Question: I have an XML file that I drop into Excel to make it automatically generate a table. First column(A) has a name, and the second column(B) has a date. There are a few more columns, but those are not relevant to this question.
So it looks like this screenshot:

Now there is a very idiotic bug in Excel (2010). When I have the Data column, I set its property to be Dates. But Excel does not understand they are dates now. But if I double click in a cell to activate it, at that point it starts to understand its a date... strange bug, but I have to to this for each cell.
Now what I was thinking, is to have some macro or something, that activates each cell (if there is content) one after another in the B column.
Now, I don't have a clue how I can do this in the build in VBA of Excel.
Is there someone out here that could help me? I can imagine it would only need a handful of lines to make it work.
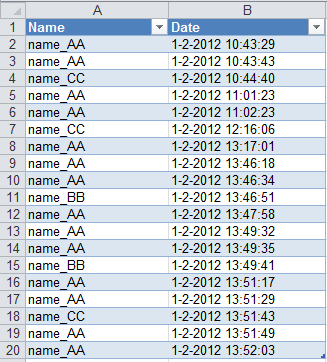
Answer: Try this:
'''
Sub MacroTest()
Sheets("Sheet1").Select
LastRangeRow = Cells.Find("*", after:=Range("A1"), searchdirection:=xlPrevious).Row
Set Rng = Range("Sheet1!B2:B" & LastRangeRow)
For Each c In Rng.Cells
c.Select
SendKeys "{F2}", True
SendKeys "{ENTER}", True
Selection.NumberFormat = "dd/mm/yyyy hh:mm:ss"
Next
Range("A1").Select
End Sub
'''